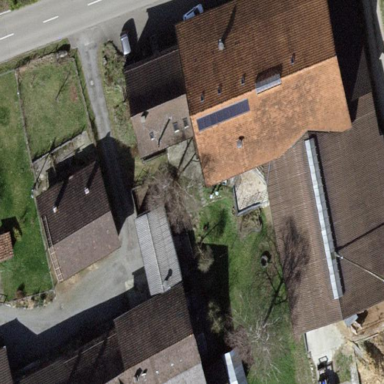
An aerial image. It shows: Gabled roof on farm auxiliary building.